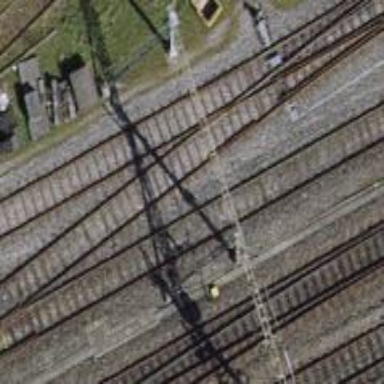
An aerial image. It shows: Single-track railway yard.